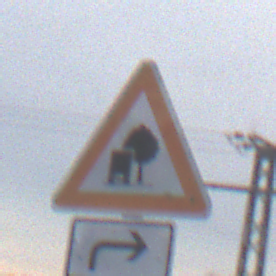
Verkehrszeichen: UnzureichendesLichtraumprofil
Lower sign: RichtungsangabeDurchPfeile5
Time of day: MorningAfternoon
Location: Outdoor (Suburban)
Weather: Overcast
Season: NotSpecified
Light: Natural